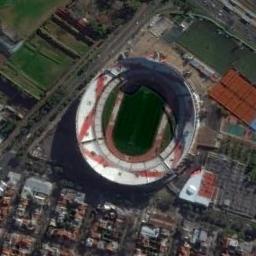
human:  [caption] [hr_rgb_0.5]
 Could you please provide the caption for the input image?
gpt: The circular stadium is surrounded by residential areas, Lawns and roads .

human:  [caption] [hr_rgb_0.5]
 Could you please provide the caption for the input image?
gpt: The stadium is on the grass next to some buildings .

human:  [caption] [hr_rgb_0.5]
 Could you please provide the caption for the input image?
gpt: Many buildings of different shapes are beside the stadium .

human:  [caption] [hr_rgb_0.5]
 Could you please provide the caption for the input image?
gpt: The stadium has a blue roof on two sides .

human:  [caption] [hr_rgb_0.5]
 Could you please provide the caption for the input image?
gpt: There are many buildings beside the stadium .